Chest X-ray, AP view. Patient: 62 years old, sex F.
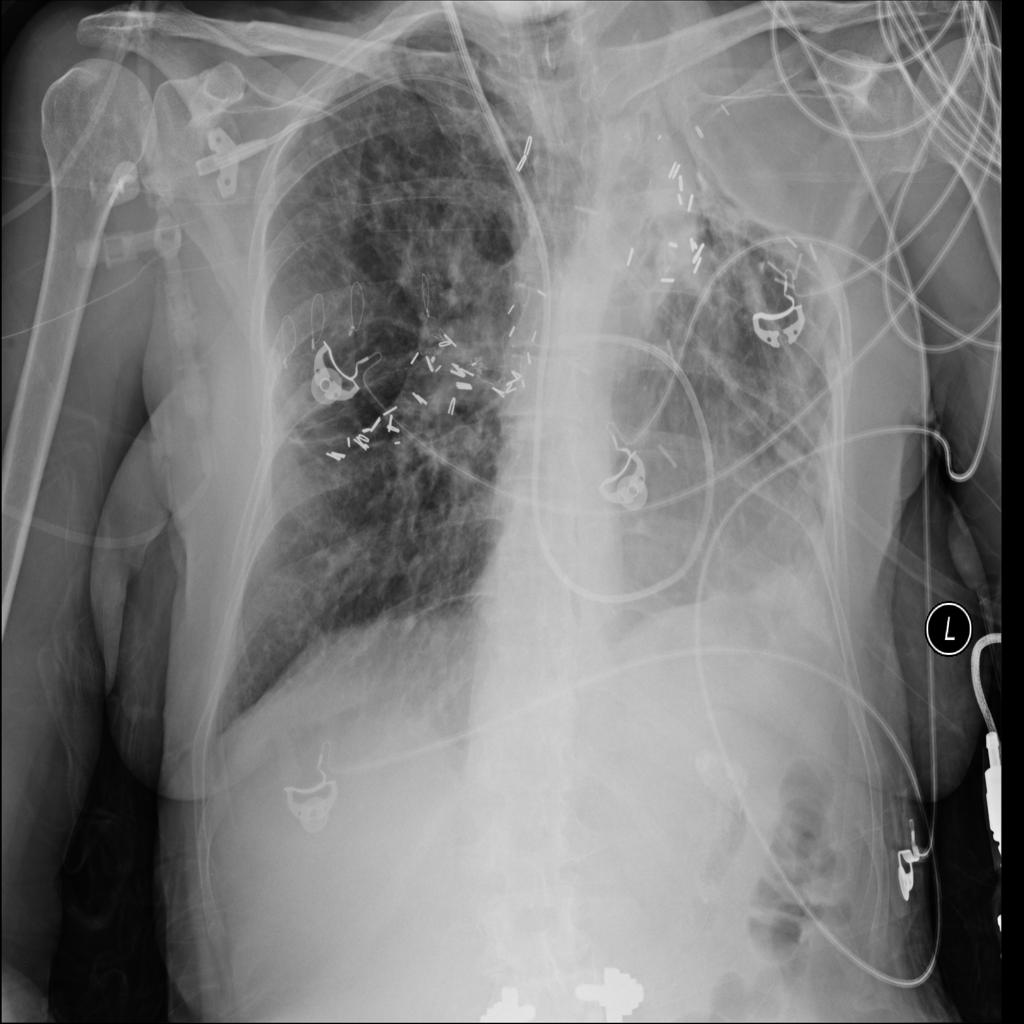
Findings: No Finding